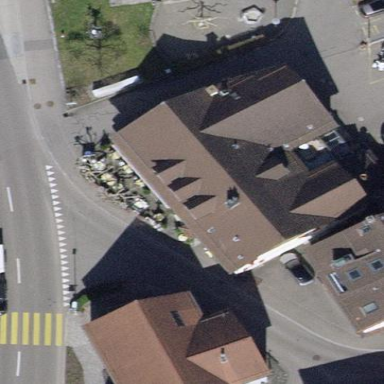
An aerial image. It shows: Restaurant building.